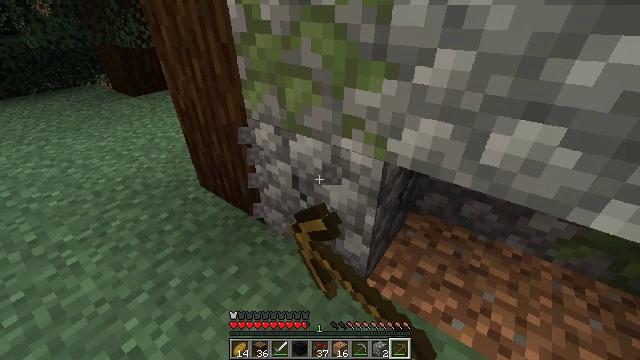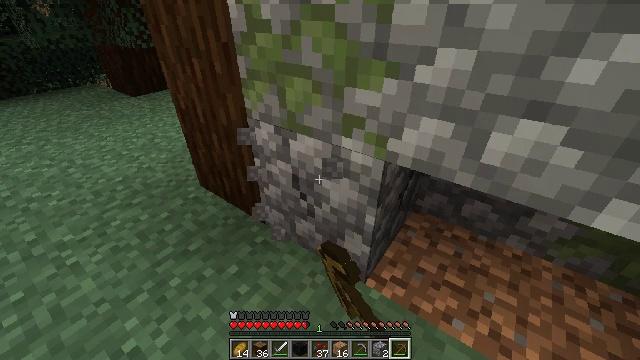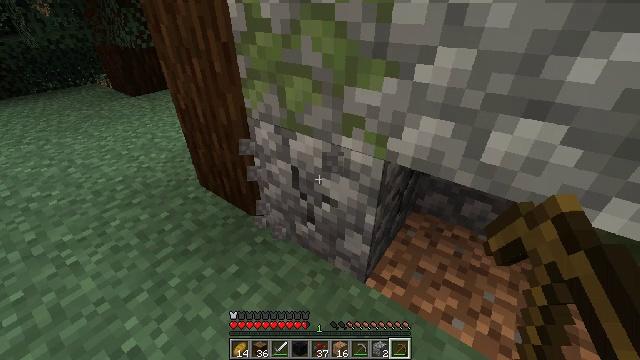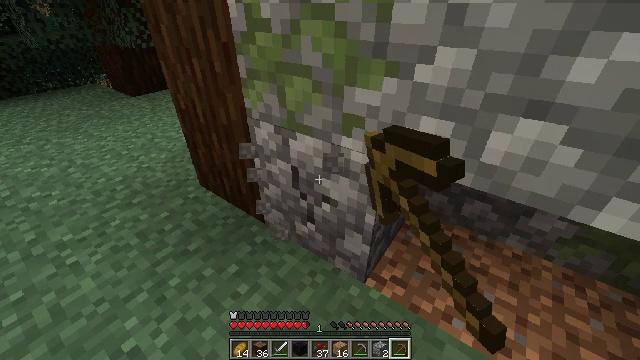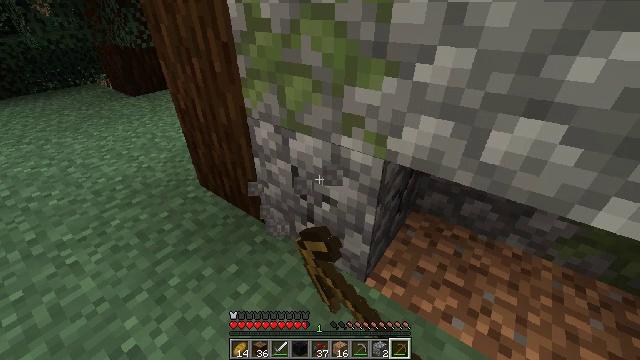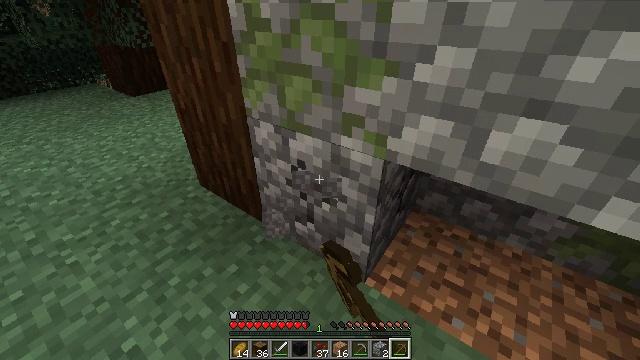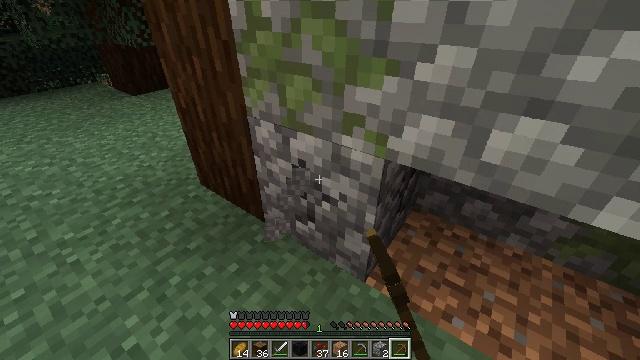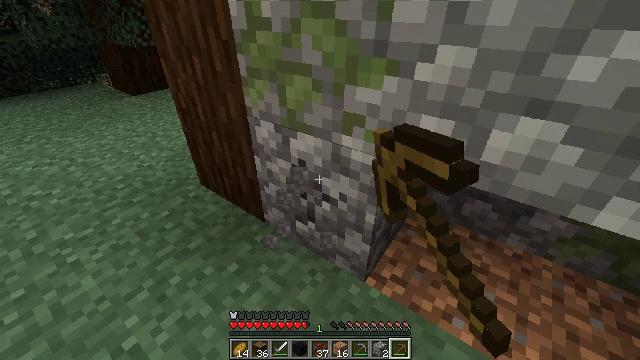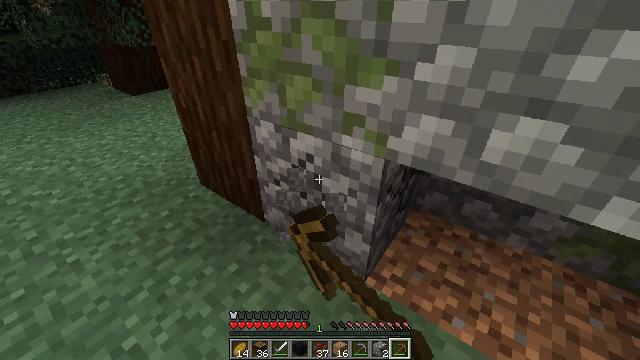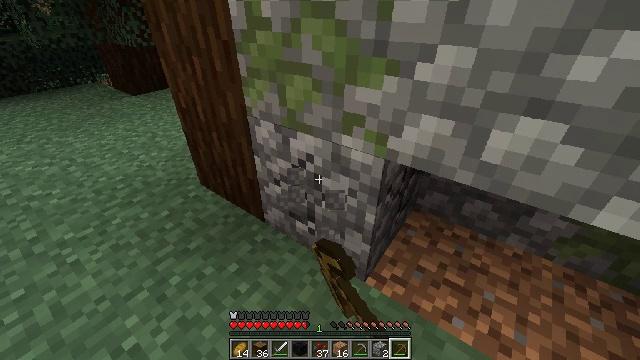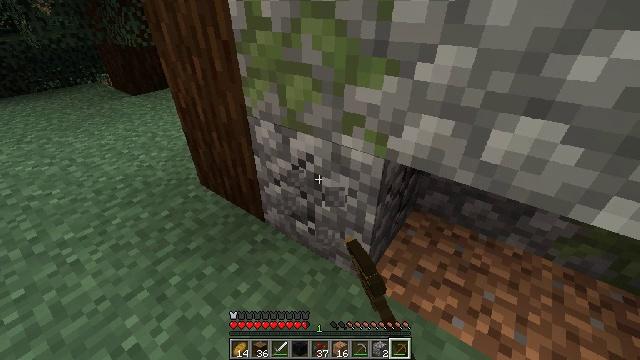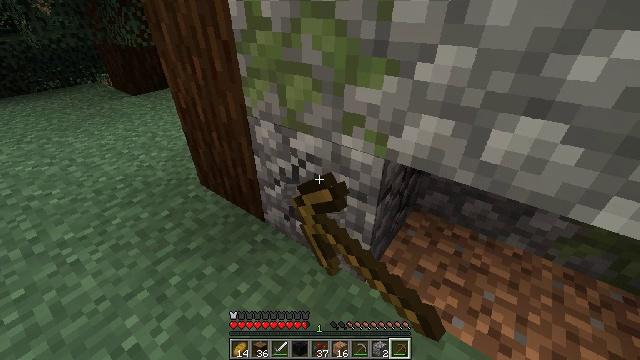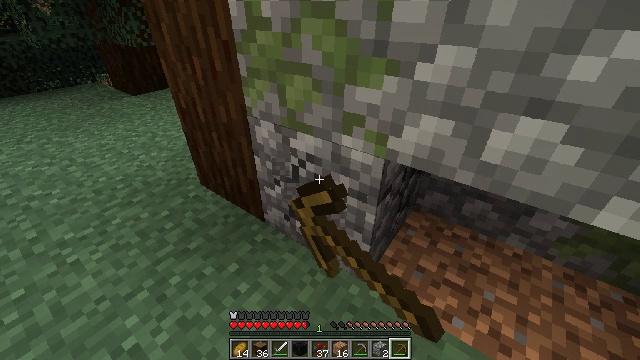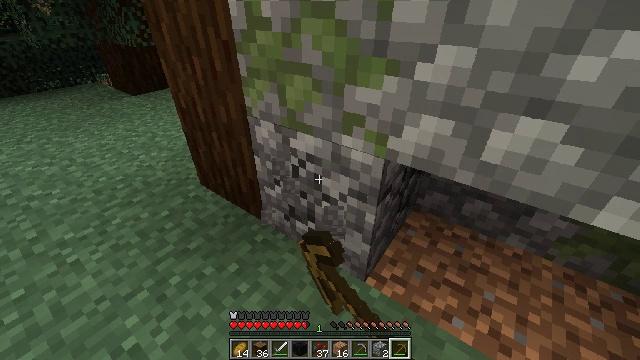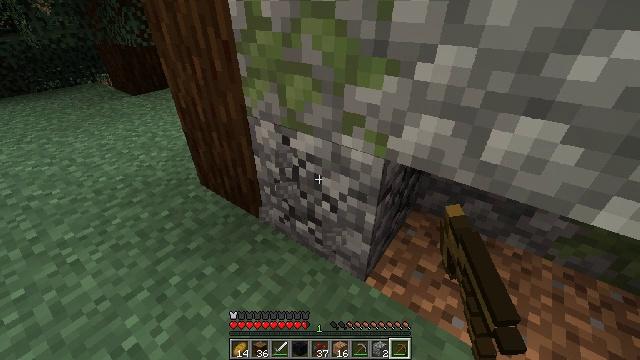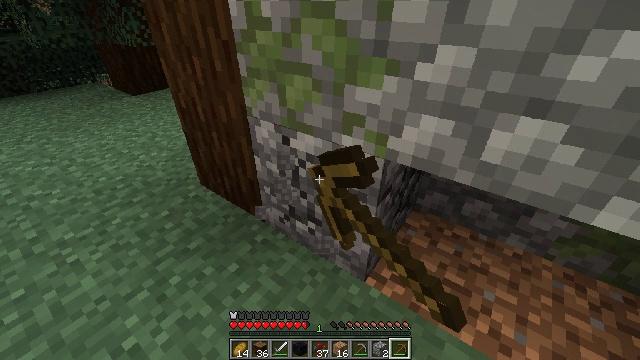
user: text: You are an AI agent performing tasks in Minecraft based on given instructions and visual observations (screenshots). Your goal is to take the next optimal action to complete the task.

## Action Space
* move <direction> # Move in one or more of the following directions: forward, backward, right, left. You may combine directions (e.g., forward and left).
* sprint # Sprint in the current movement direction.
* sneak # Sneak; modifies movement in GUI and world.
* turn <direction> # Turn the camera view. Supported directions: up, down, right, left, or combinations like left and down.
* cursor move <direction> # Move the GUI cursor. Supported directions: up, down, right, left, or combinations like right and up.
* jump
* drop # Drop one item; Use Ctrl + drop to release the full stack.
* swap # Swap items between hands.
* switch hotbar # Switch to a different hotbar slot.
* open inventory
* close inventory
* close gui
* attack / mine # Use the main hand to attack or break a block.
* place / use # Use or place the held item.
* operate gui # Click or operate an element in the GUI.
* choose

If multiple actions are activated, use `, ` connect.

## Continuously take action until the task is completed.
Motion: motion action
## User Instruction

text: Gather materials such as cobblestone.
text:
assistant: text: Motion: attack / mine
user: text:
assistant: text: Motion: attack / mine
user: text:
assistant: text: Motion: attack / mine
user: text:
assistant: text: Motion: attack / mine
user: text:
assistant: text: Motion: attack / mine
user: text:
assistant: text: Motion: attack / mine
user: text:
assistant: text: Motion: attack / mine
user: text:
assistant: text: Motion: attack / mine
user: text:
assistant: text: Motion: attack / mine
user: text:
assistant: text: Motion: attack / mine
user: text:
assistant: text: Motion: attack / mine
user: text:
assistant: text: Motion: attack / mine
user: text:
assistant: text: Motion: attack / mine
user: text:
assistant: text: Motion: attack / mine
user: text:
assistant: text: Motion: attack / mine
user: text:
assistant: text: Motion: attack / mine
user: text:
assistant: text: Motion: attack / mine
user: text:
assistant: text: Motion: attack / mine
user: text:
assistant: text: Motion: move forward, attack / mine
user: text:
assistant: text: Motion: move forward, attack / mine
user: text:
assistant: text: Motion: move forward
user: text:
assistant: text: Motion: move forward
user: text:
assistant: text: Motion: move forward
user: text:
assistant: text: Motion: move forward
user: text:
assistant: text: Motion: move forward
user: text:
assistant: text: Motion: move forward, turn right and down
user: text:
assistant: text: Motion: turn right and down
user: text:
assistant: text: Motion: turn right and down
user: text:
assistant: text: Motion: no_op
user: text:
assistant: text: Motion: move back, turn left